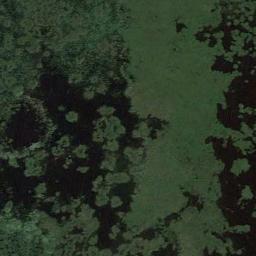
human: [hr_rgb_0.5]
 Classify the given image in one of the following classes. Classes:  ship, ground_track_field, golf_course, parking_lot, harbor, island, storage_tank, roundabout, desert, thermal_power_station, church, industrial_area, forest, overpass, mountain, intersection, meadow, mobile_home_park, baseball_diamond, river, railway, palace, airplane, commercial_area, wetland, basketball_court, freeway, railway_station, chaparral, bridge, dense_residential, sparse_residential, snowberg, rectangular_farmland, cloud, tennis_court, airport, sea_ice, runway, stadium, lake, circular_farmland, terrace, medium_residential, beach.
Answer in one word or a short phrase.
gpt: wetland